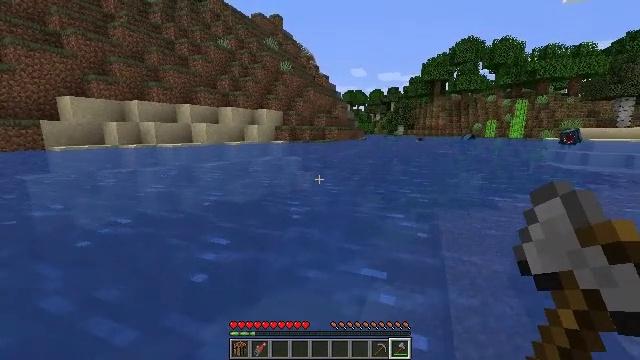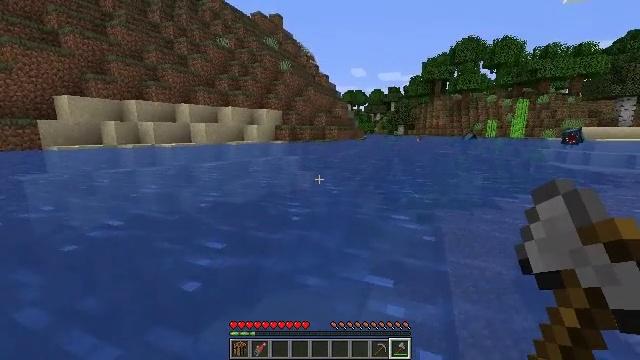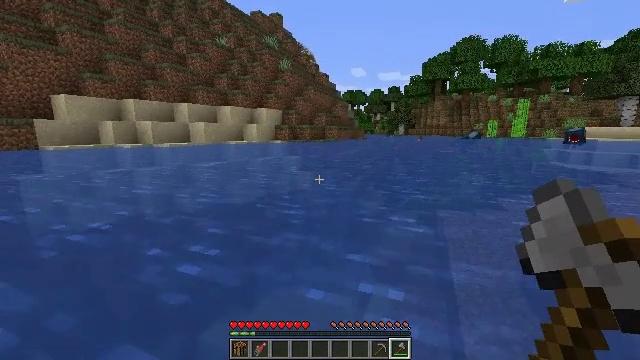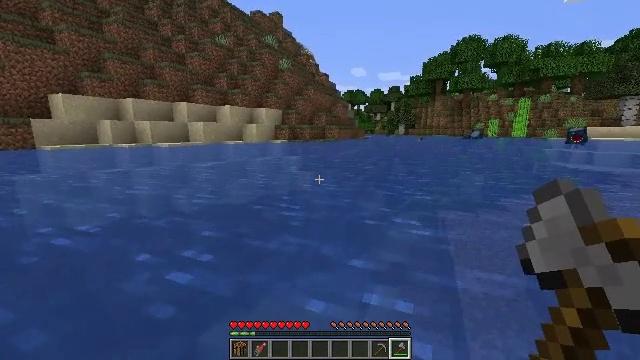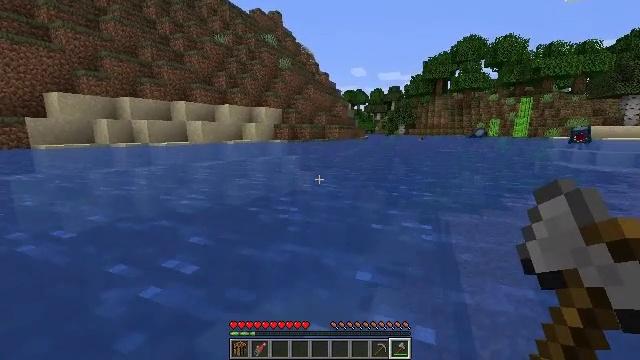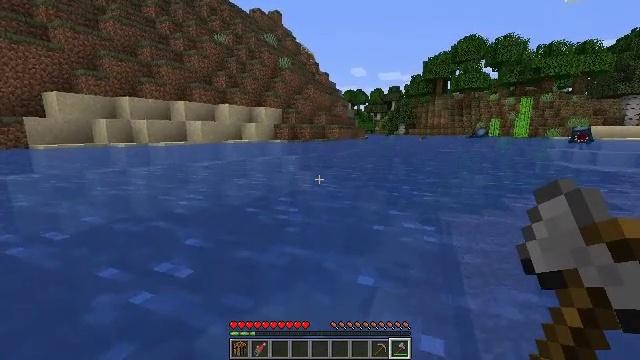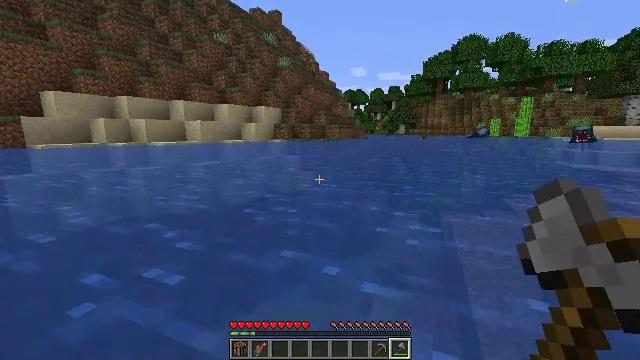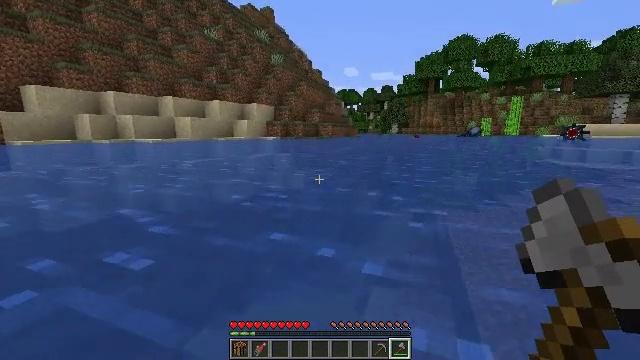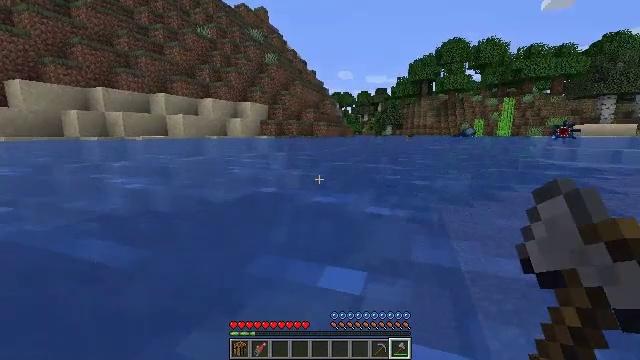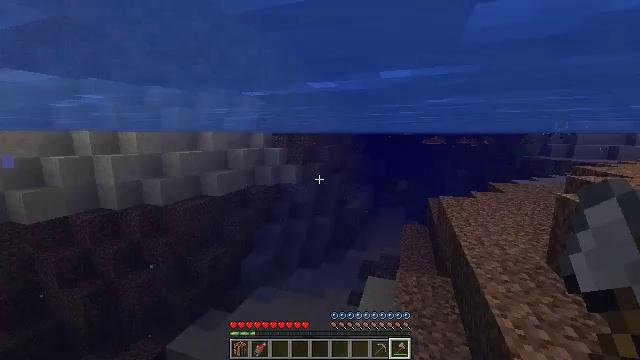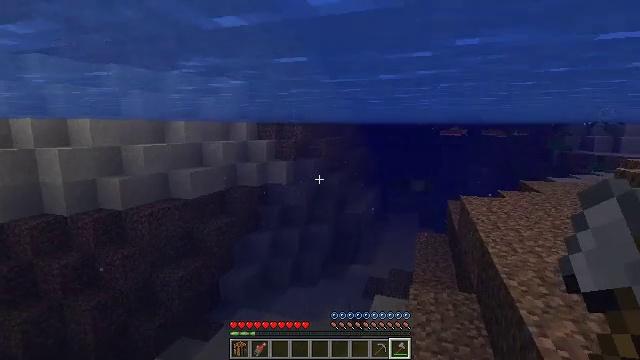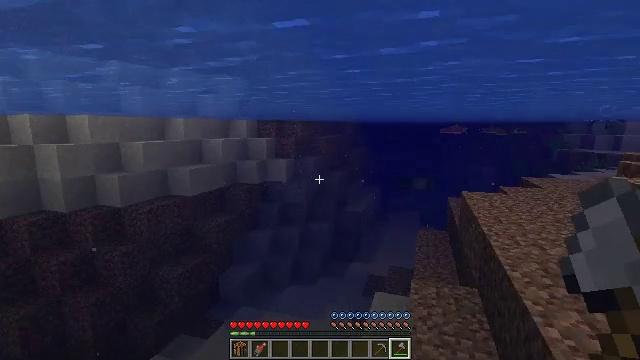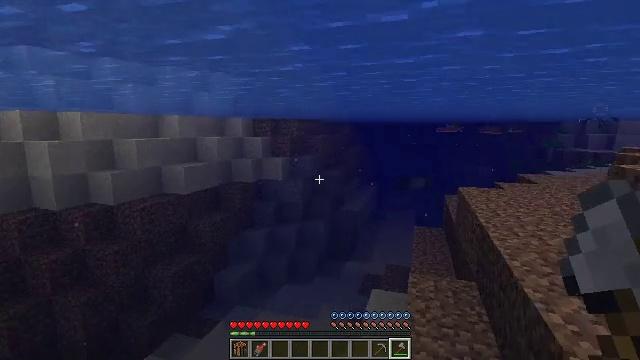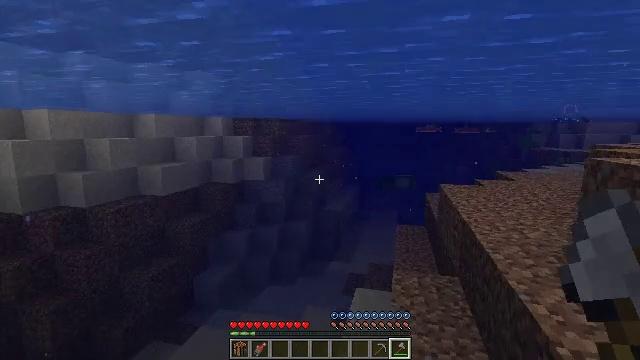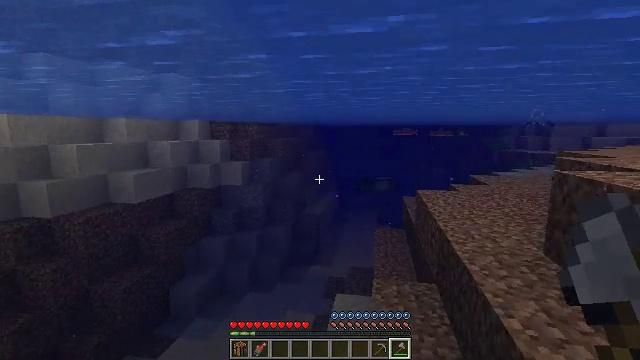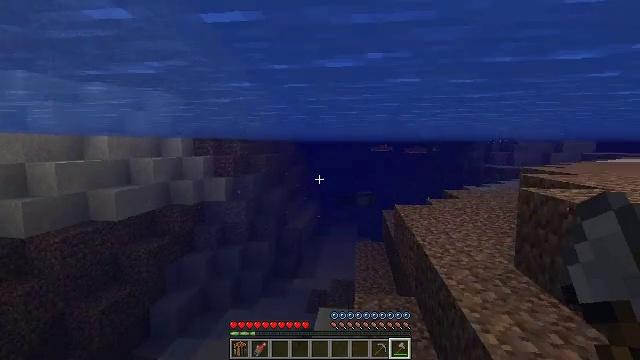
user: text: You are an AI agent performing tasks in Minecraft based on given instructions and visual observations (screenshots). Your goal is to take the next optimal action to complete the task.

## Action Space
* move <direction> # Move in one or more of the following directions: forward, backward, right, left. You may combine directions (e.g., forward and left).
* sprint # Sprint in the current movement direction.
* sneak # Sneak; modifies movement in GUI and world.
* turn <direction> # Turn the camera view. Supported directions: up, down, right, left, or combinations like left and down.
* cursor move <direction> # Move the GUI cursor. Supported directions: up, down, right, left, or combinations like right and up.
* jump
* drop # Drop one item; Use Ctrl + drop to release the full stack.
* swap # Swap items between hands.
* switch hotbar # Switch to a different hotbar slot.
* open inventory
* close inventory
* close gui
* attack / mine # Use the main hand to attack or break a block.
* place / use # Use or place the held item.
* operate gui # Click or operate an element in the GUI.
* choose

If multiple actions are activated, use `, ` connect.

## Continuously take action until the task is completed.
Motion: motion action
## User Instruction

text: Kill aquatic mobs.
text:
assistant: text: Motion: move forward, sprint
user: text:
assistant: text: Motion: move forward, sprint
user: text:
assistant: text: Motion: move forward, sprint
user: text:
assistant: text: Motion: move forward, sprint
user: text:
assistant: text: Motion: move forward
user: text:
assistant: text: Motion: move forward, sneak
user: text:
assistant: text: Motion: move forward, sneak, turn right
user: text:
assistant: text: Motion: move forward, sneak, turn right
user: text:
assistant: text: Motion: move forward, sneak
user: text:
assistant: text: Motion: move forward, sneak
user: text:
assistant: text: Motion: move forward, sneak
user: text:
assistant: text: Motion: move forward, sneak
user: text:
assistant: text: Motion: move forward, turn right
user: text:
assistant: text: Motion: move forward, sprint, turn right
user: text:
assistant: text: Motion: move forward, sprint, turn right and up
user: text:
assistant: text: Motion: move forward, sprint, turn right
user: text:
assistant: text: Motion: move forward, sprint
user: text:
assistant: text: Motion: move forward, sprint
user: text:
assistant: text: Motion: move forward, sprint
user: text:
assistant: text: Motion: move forward, sprint
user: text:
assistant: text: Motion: move forward, sprint
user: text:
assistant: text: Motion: move forward, sprint
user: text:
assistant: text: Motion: move forward, sprint, turn up
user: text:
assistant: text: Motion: move forward, sprint
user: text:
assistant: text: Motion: move forward, sprint, jump
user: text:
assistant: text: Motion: move forward, sprint, jump
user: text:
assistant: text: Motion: move forward, sprint, jump
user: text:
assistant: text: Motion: move forward, sprint
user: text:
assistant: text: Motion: move forward, sprint
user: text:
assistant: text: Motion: move forward, sprint